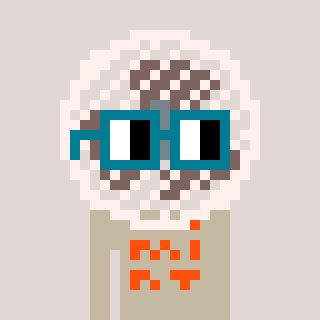
a pixel art character with square dark green glasses, a fan-shaped head and a bege-colored body on a warm background